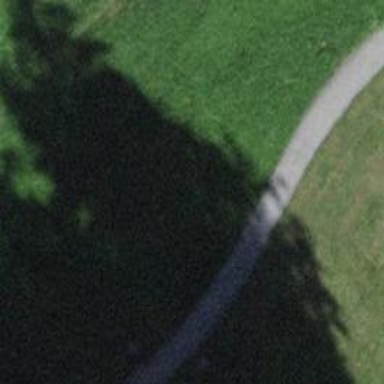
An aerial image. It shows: Paved path.